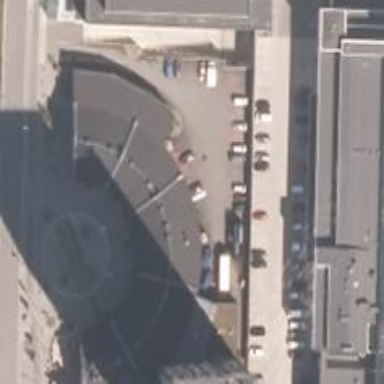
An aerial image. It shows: Hotel building.